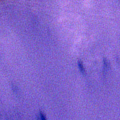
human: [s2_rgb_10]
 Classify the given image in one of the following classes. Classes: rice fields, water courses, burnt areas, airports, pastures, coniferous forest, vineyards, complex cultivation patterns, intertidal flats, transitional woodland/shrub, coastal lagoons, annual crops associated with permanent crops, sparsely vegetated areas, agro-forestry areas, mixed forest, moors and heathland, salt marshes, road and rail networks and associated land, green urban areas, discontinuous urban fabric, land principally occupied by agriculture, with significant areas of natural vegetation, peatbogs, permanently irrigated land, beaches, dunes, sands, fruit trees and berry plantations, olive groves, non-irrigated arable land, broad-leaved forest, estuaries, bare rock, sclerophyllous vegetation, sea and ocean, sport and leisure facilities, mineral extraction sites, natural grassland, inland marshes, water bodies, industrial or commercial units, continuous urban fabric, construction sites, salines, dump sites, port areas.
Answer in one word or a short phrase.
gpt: water bodies